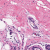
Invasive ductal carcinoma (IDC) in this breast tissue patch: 0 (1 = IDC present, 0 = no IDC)